Aerial crown-view tile of a tropical tree (Barro Colorado Island, Panama), acquired 20241216:
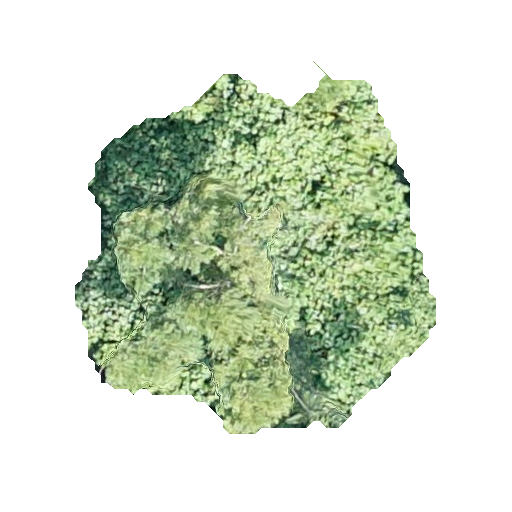
Species: Jacaranda copaia
GBIF accepted scientific name: Jacaranda copaia
Crown area: 139.196 m²